Question: I am attempting to rotate my x-axis label for a d3 stacked histogram I created in d3. All of the labels are either displayed as a long string or all on top of each other.
Here's my label code:
'''
var shortNames = ["label1", "label2", "label3", "label4"];
// Add a label per experiment.
var label = svg.selectAll("text")
.data(shortNames)
.enter().append("svg:text")
.attr("x", function(d) { return x(d)+x.rangeBand()/2; })
.attr("y", 6)
.attr("text-anchor", "middle")
.attr("dy", ".71em")
.text(function(d) {return d})
.attr("transform", function(d) { // transform all the text elements
return "rotate(-65)" // rotate them to give a nice slope
});
'''
I played around with the translate function and all of the labels are still treated as one long string. How do I apply translate to each individual label?
I can play around with the margins later, but for now I want to have control over my labels.

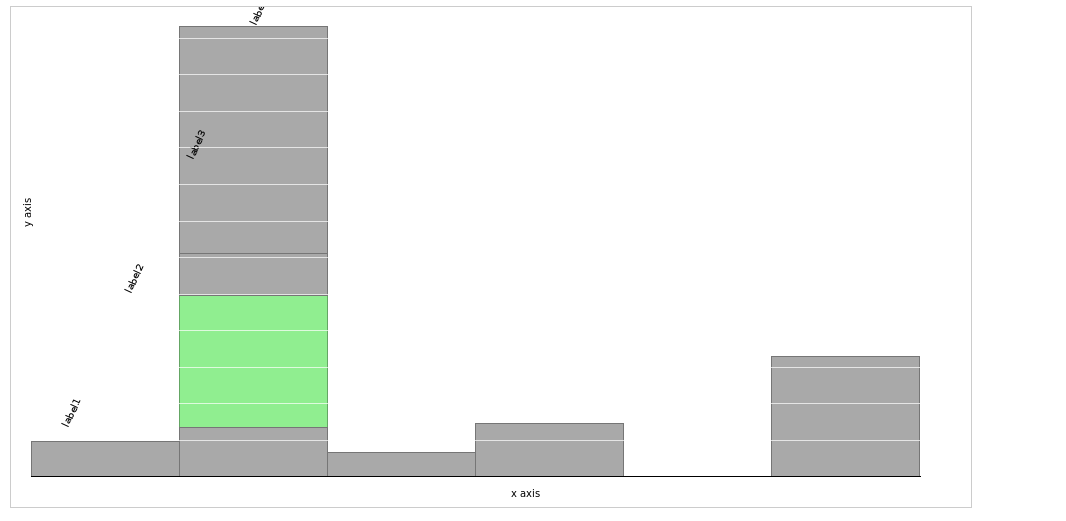
Answer: I think the issue is the order of transforms: When you rotate the text, you're also rotating its coordinate system. So when you set its x position -- even though you're setting the position earlier than the rotation transform -- you're actually moving it along the 65 degree axis resulting from the rotation.
If I'm correct about this, then inspecting the labels would reveal that they're still made up of multiple text elements (one per label), rather than one text element for all labels.
As a rule, when you introduce a 'transform' attribute as you did for 'rotate', you should do all your transformation via this attribute. So, you need to use 'translate' instead of using the '"x"' attribute. Then it would look like this:
'''
var label = svg.selectAll("text")
.data(shortNames)
.enter().append("svg:text")
// REOVE THIS: .attr("x", function(d) { return x(d)+x.rangeBand()/2; })
// AND THIS TOO: .attr("y", 6)
.attr("text-anchor", "middle")
.attr("dy", ".71em")
.text(function(d) {return d})
.attr("transform", function(d) { // transform all the text elements
return "translate(" + // First translate
x(d)+x.rangeBand()/2 + ",6) " + // Translation params same as your existing x & y
"rotate(-65)" // THEN rotate them to give a nice slope
});
'''